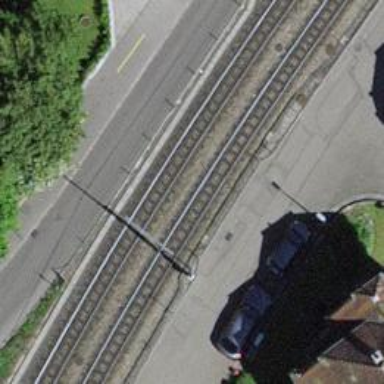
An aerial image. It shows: Tram railway with one track and electrified contact line.